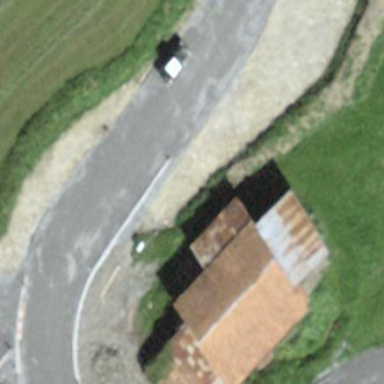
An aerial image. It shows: Farm auxiliary building with gabled roof.